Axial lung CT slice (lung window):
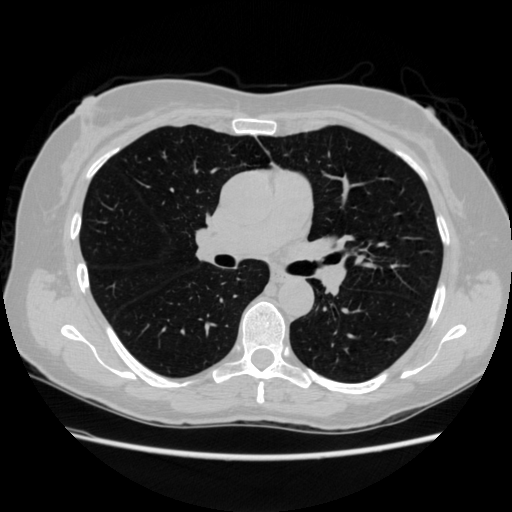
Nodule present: no